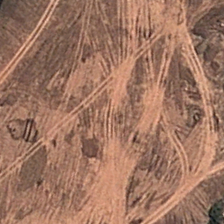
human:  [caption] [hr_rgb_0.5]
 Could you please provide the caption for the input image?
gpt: many signs are in a piece of khaki bareland .

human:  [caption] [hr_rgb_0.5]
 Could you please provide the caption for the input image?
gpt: many signs are in a piece of khaki bareland .

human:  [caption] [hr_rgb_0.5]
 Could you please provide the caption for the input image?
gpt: many signs are in a piece of khaki bareland .

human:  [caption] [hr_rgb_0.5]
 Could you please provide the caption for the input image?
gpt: many signs are in a piece of khaki bareland .

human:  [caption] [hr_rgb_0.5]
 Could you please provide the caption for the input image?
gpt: many signs are in a piece of khaki bareland .